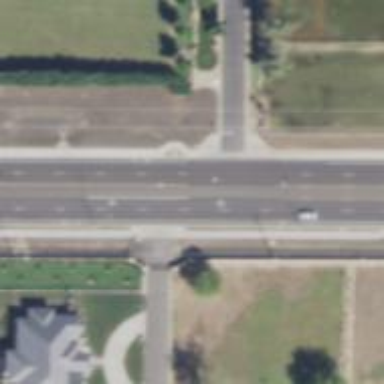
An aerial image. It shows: Secondary road with asphalt surface.